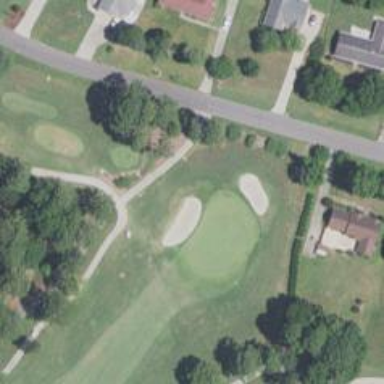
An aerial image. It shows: Path for both roads and golfers.